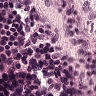
Metastatic tissue present: no